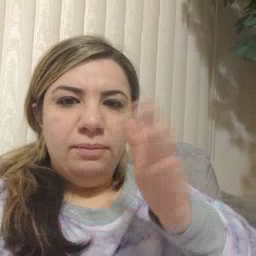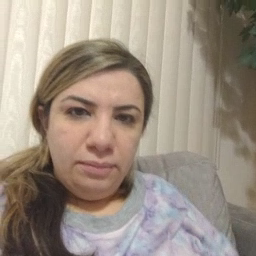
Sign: room